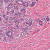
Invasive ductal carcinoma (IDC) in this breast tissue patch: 0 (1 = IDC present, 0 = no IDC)